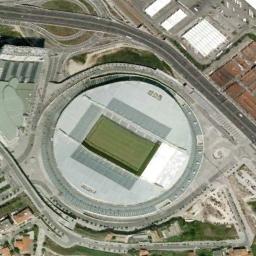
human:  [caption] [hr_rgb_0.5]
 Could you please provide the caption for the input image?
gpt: The stadium looks like an oval and is surrounded by a blue roof .

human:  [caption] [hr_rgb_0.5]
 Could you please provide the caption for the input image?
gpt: The stadium is next to some roads and grass .

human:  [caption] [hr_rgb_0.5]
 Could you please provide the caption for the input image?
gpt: The circular stadium is surrounded by the road .

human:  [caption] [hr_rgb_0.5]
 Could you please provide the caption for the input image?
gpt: There are many roads around the stadium .

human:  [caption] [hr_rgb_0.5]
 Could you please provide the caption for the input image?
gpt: There are some buildings beside the stadium .